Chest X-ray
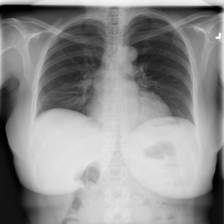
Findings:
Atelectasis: positive
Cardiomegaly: negative
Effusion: negative
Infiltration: negative
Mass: negative
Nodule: negative
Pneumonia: negative
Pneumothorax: negative
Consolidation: negative
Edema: negative
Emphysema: negative
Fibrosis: negative
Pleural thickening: negative
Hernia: negative